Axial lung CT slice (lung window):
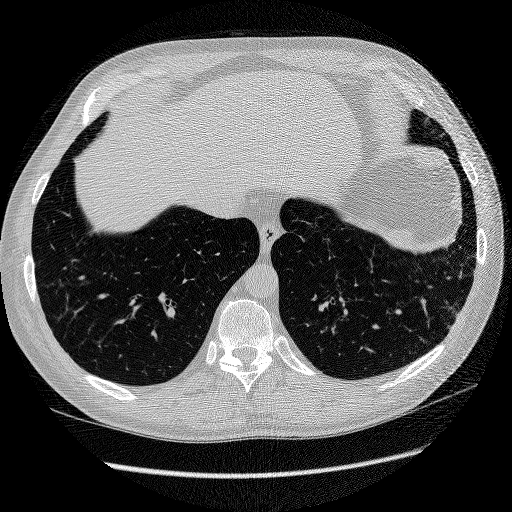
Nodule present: no